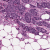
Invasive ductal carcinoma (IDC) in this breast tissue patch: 1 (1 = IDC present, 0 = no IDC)